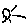
Label: sun